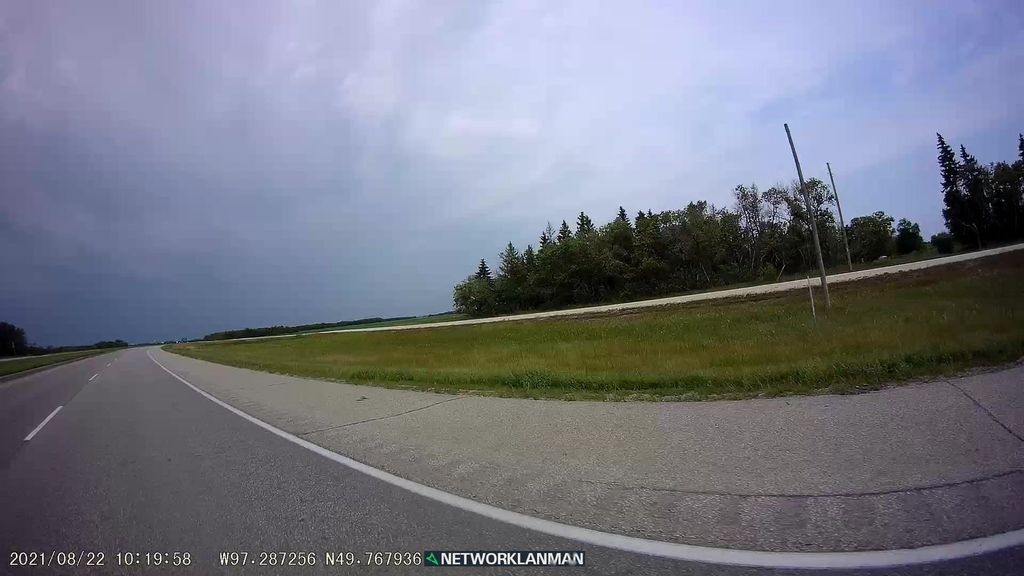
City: winnipeg